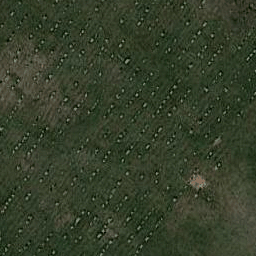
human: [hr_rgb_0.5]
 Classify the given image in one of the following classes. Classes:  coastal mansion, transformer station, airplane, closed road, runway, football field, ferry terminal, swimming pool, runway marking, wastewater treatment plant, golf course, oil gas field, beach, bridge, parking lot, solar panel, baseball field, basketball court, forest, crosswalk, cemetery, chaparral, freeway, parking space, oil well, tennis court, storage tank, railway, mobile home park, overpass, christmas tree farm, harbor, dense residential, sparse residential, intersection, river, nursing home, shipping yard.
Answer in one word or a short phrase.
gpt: cemetery